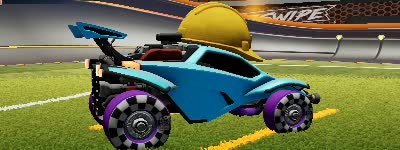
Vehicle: octane